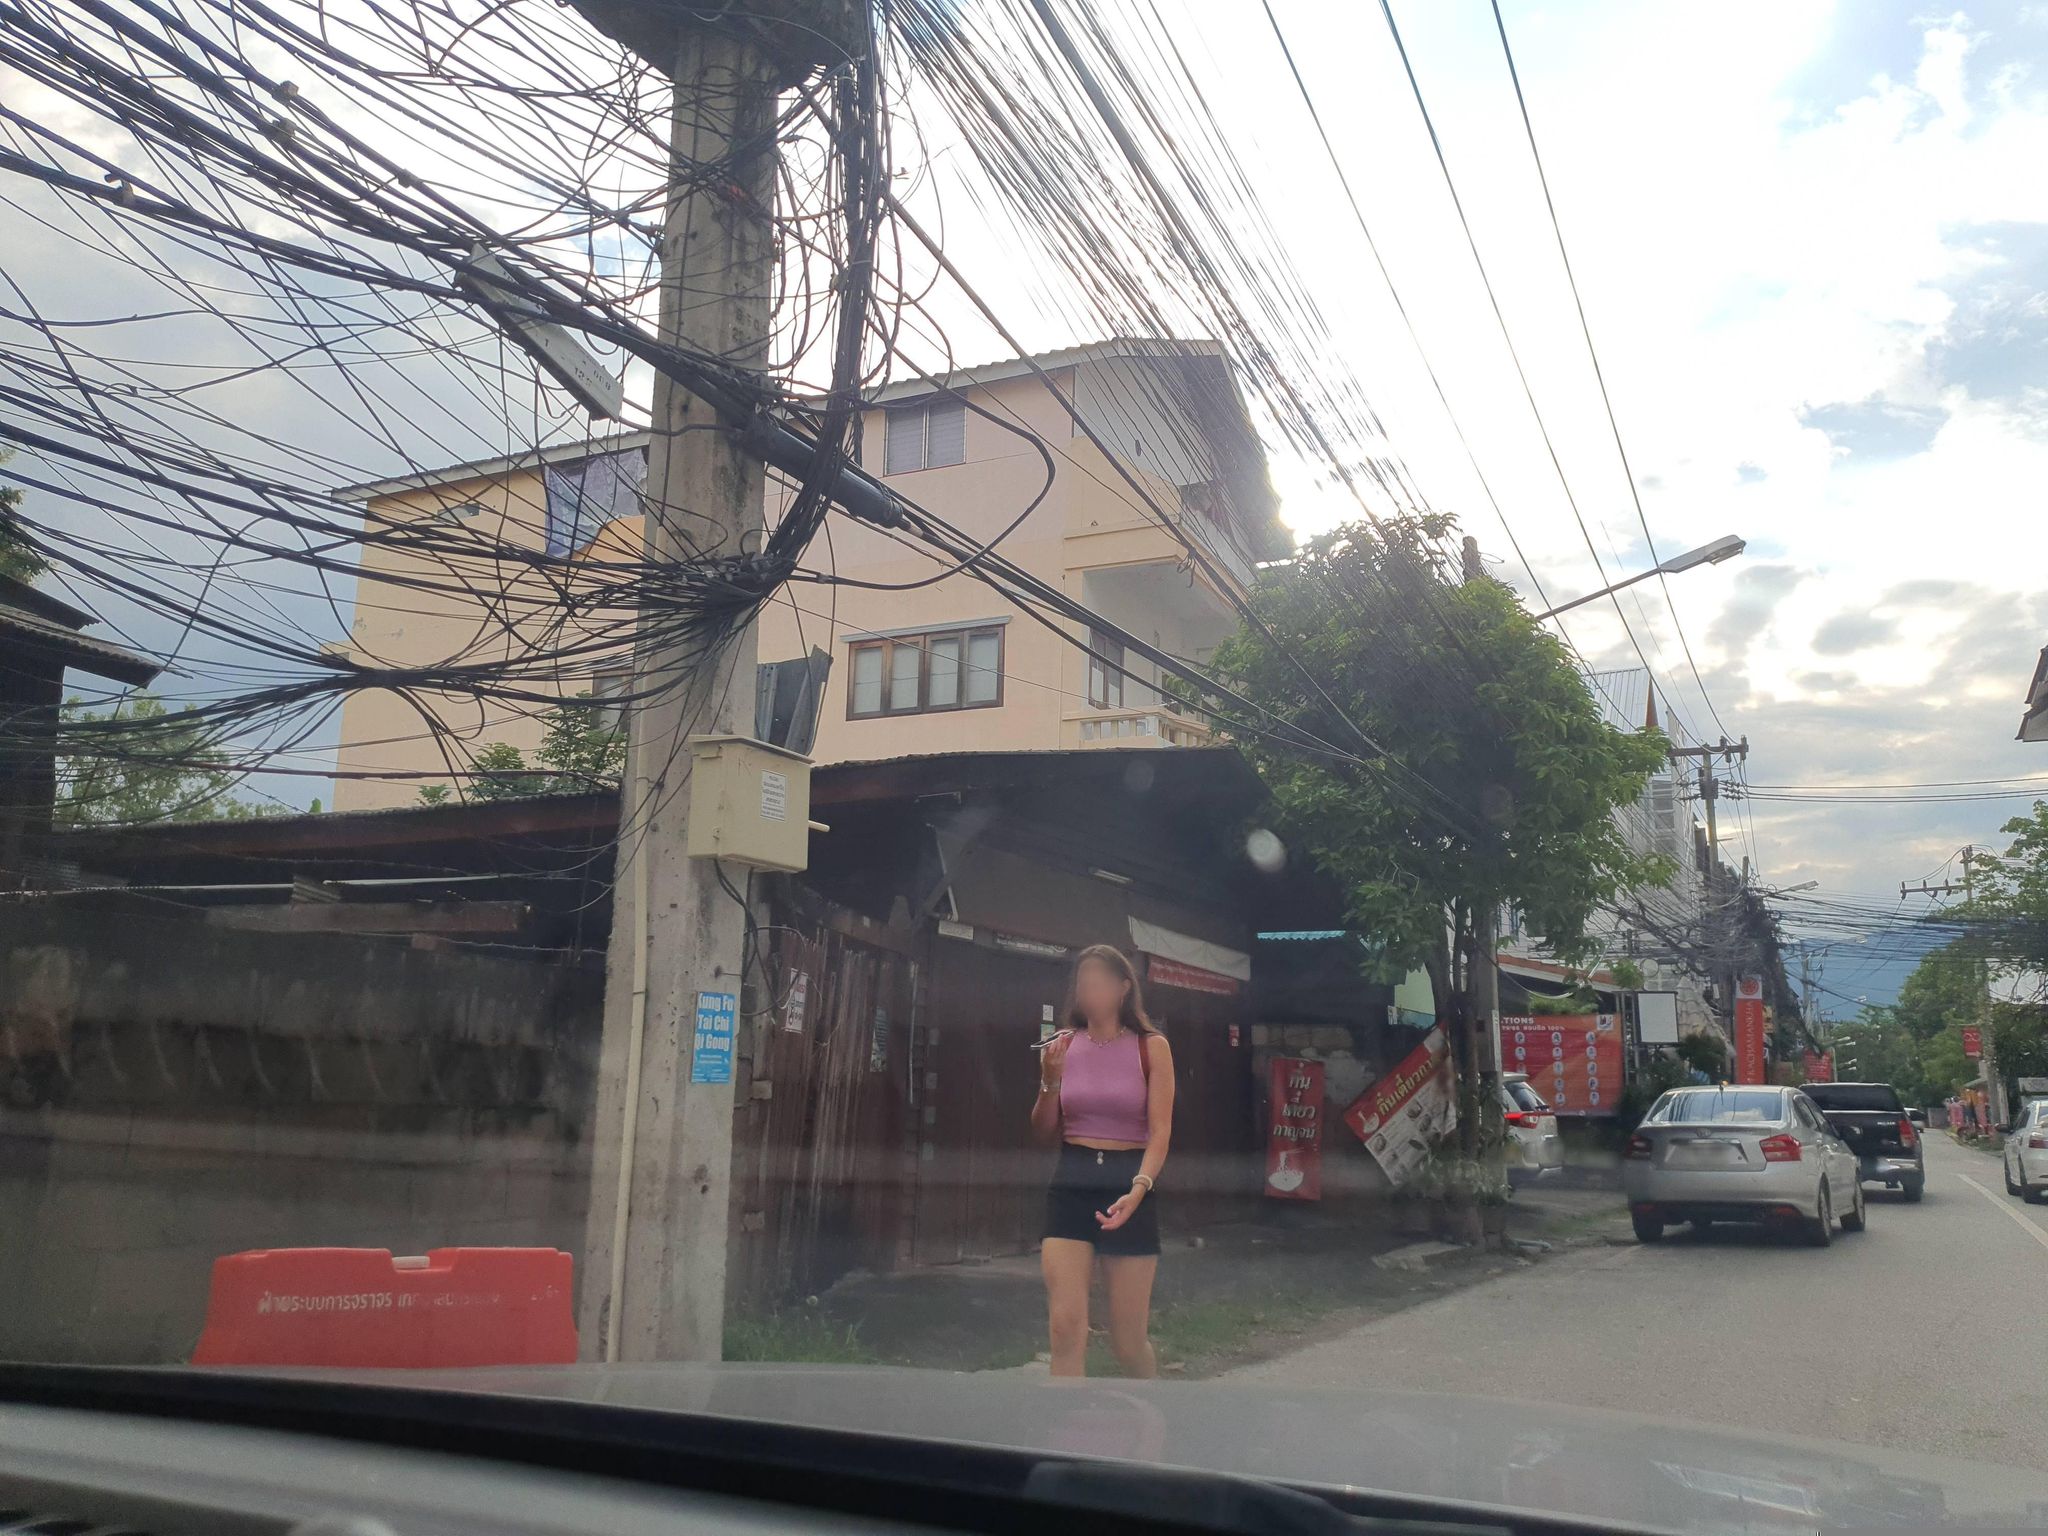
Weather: cloudy
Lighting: day
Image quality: good
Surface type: driving surface
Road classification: service, path
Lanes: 1
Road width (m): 1.5
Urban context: semi-dense urban cluster
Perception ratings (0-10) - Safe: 3.12, Lively: 2.24, Beautiful: 1.17, Boring: 0.79, Depressing: 5.58, Wealthy: 1.61